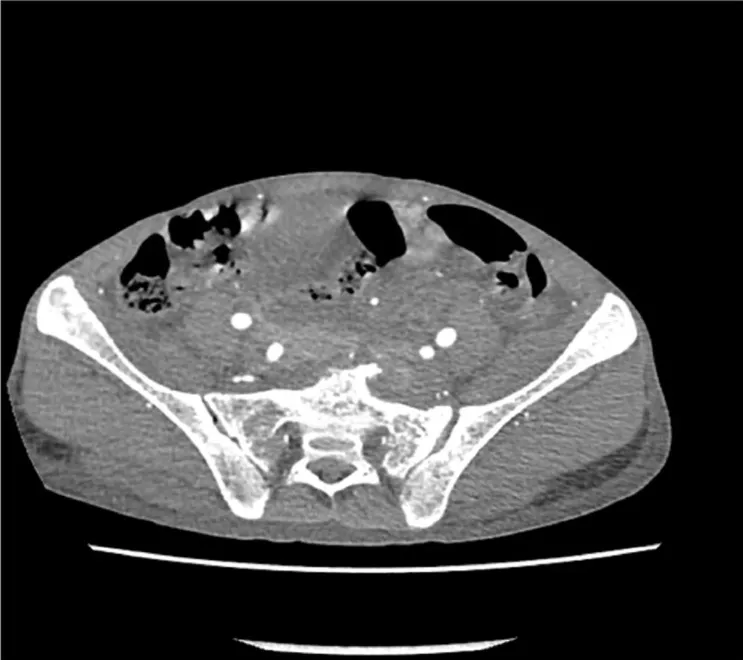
(b) Computed tomography scan of the abdomen showing lytic lesions in pelvis and sacrum.
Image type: radiology (ct)